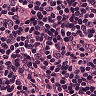
Metastatic tissue present: no